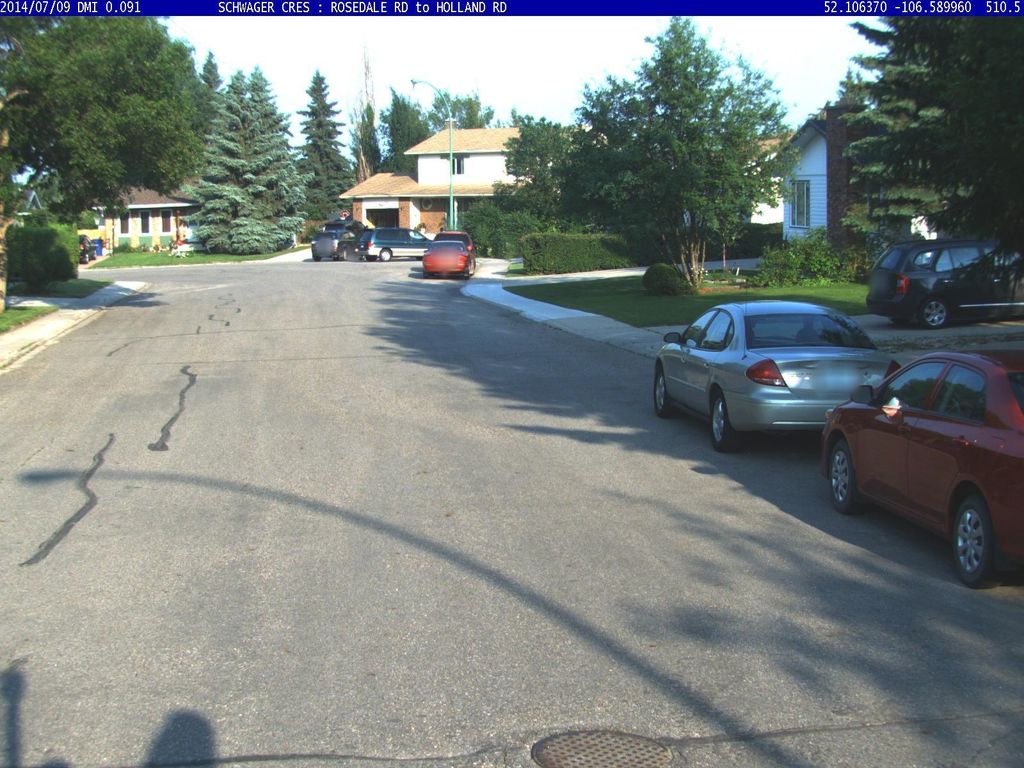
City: saskatoon